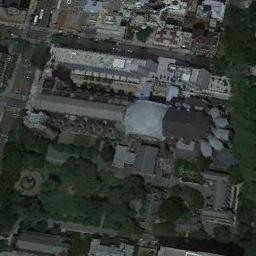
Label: church